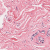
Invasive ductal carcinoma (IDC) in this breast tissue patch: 0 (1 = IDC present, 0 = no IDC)